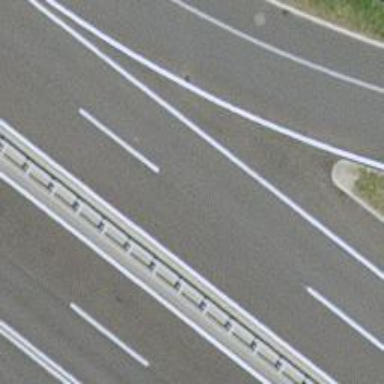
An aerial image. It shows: Asphalt motorway.